Here is the raw accelerometer signal from a rotor rig, plotted against time. What is the most likely rotor condition (normal, misalignment, unbalance, looseness)?
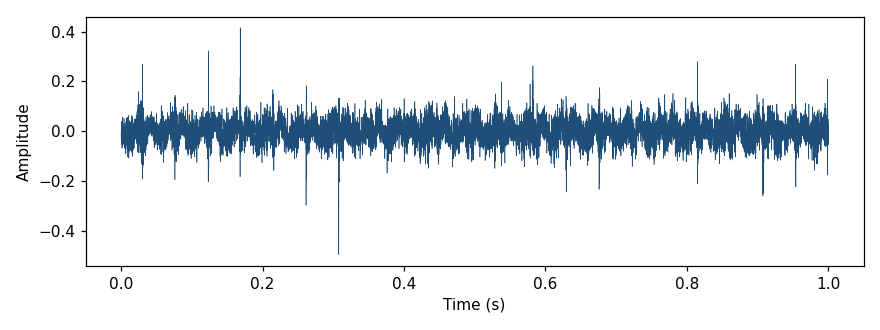
Answer: looseness